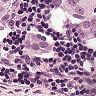
Metastatic tissue present: yes